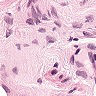
Metastatic tissue present: no